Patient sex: F
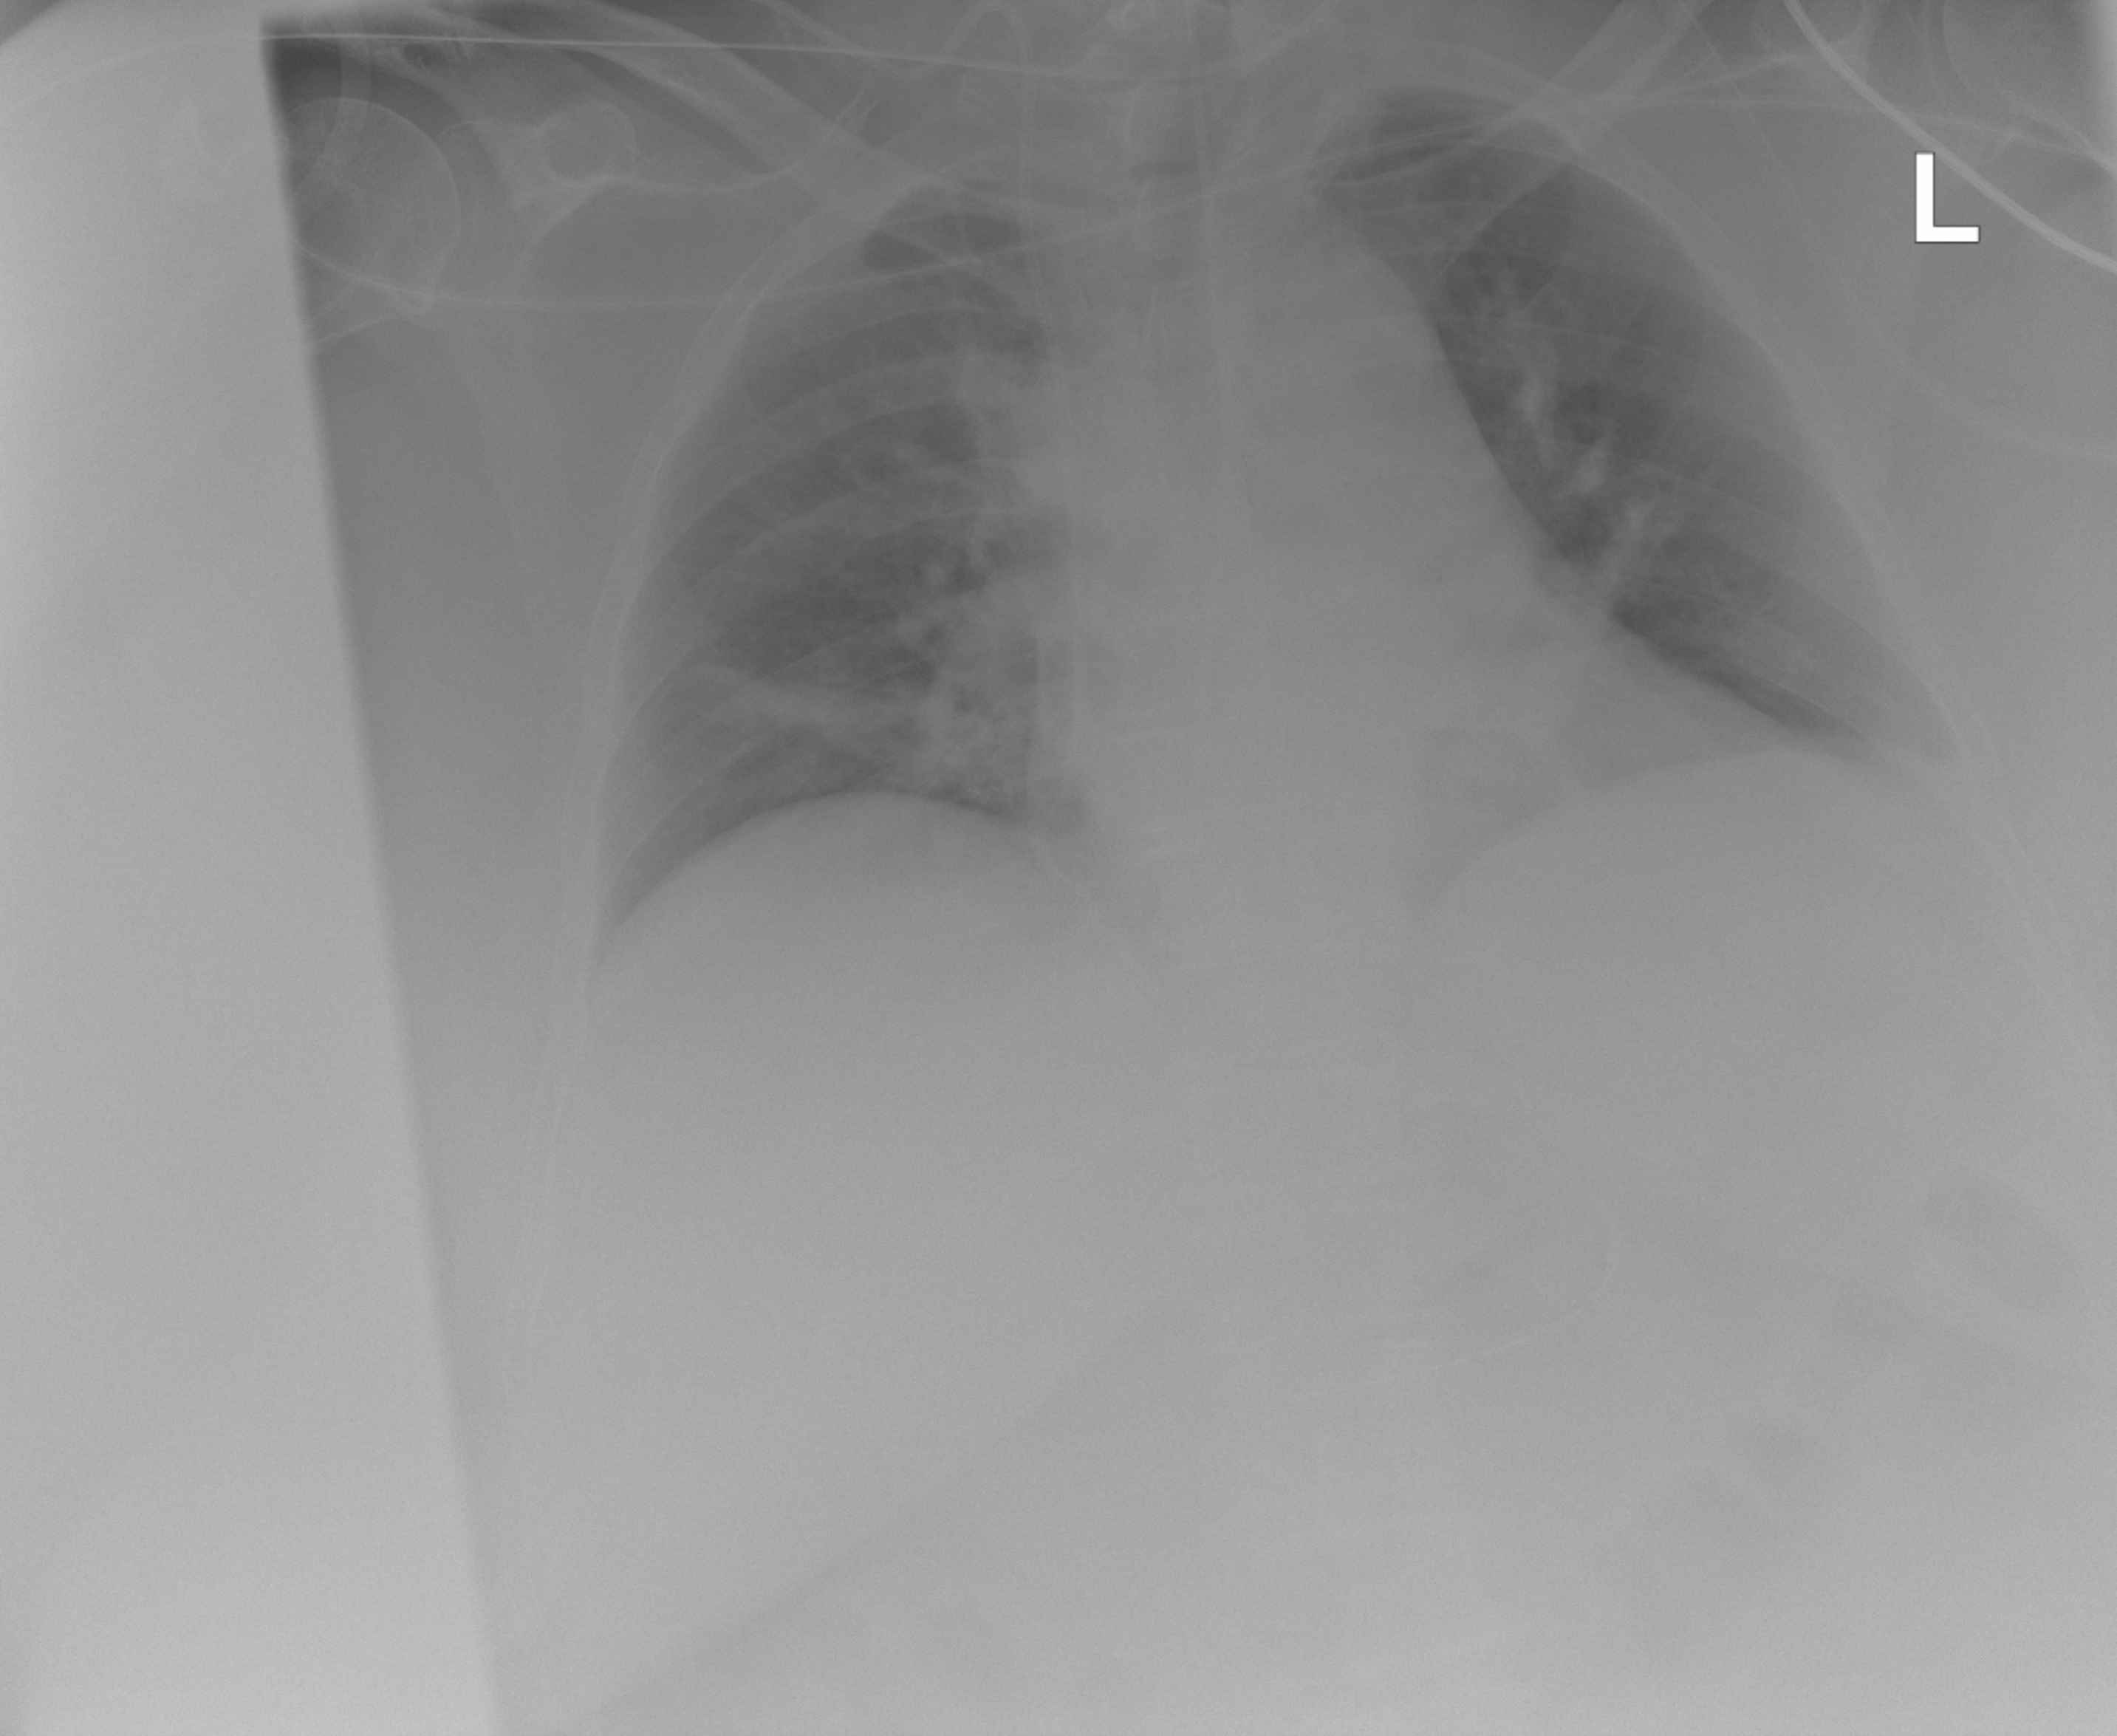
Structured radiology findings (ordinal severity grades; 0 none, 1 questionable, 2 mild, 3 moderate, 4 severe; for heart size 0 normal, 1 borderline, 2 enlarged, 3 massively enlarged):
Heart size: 1
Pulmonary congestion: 0
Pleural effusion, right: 0
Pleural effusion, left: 0
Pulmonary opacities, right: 0
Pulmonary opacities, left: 0
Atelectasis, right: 2
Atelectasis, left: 2